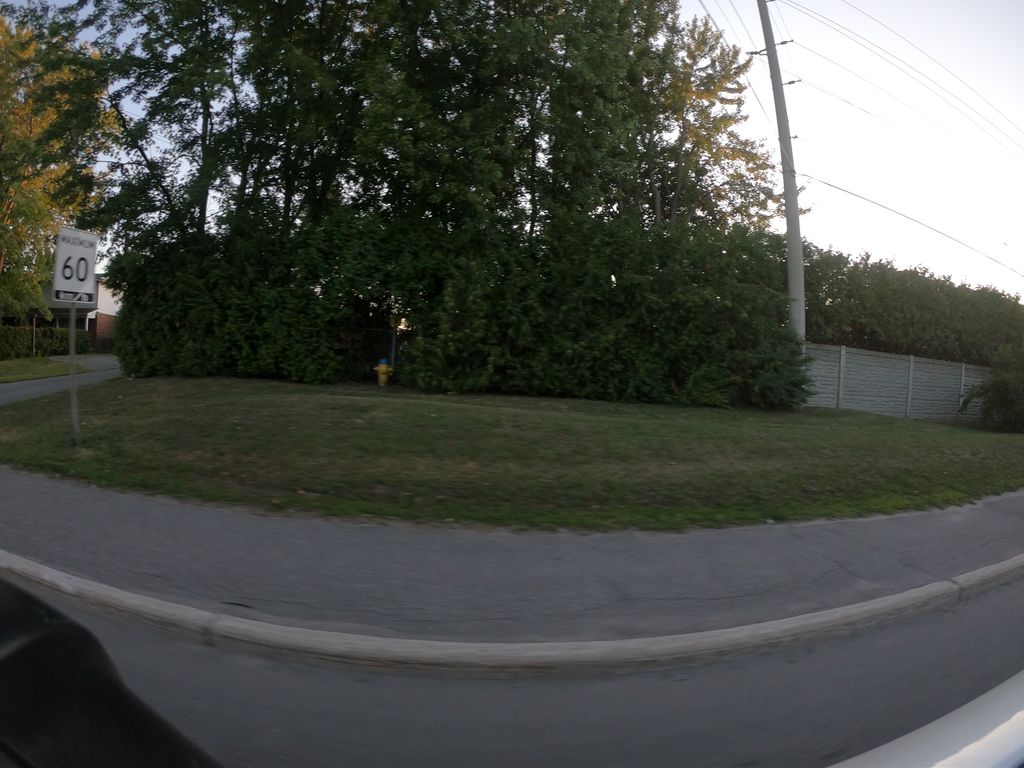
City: ottawa-gatineau